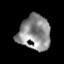
Tissue: prostate
Cell type: T cells
Senescence score: 0.2789
Nuclear area (px): 1071
Mean DAPI intensity: 140.877